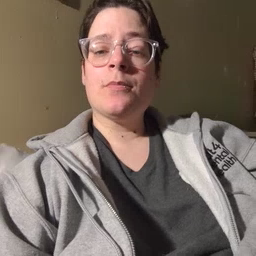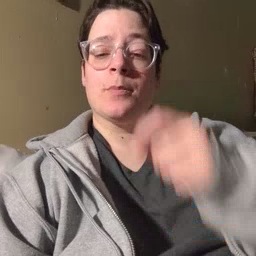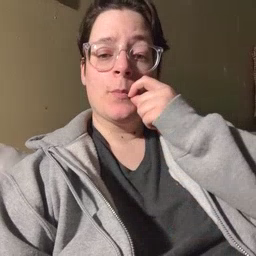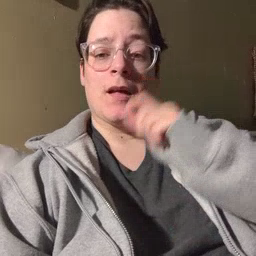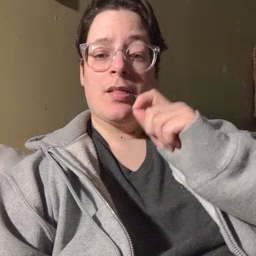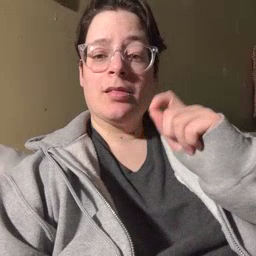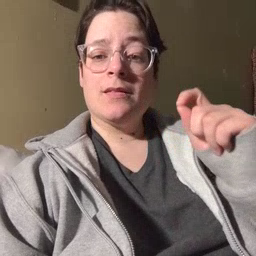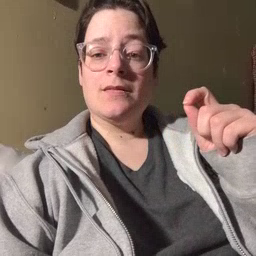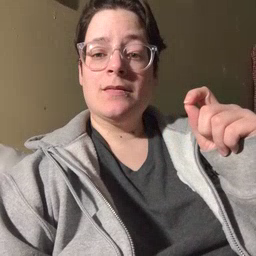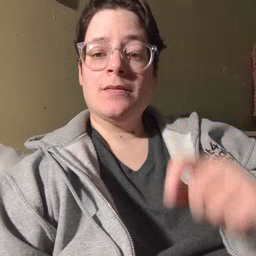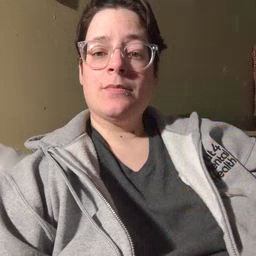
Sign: pencil